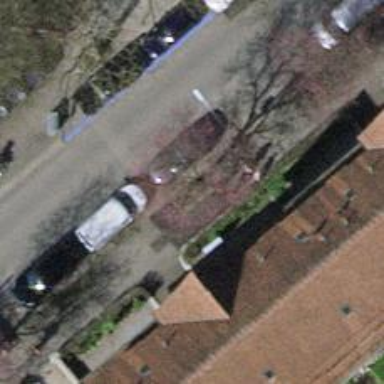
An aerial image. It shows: Tree-lined avenue.